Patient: sex M, age 54
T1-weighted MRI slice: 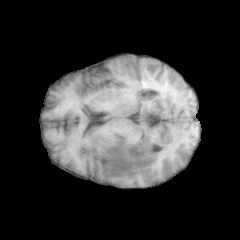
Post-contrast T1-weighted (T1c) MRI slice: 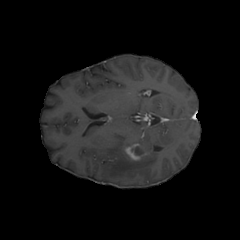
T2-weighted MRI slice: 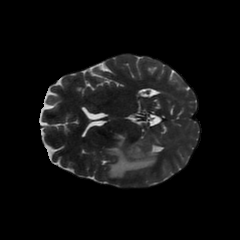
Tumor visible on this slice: yes
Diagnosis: Glioblastoma, IDH-wildtype
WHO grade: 4